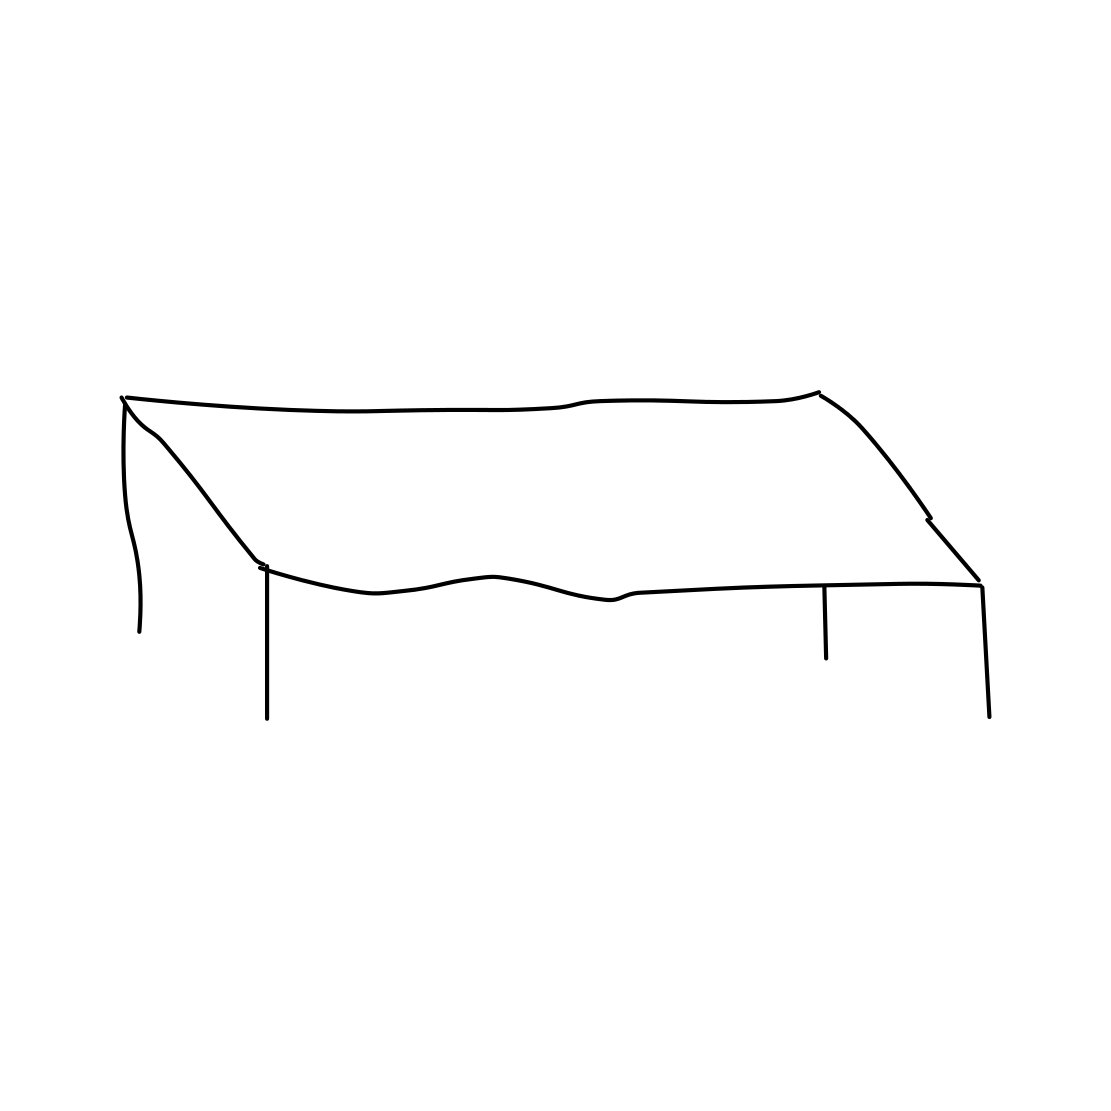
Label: table